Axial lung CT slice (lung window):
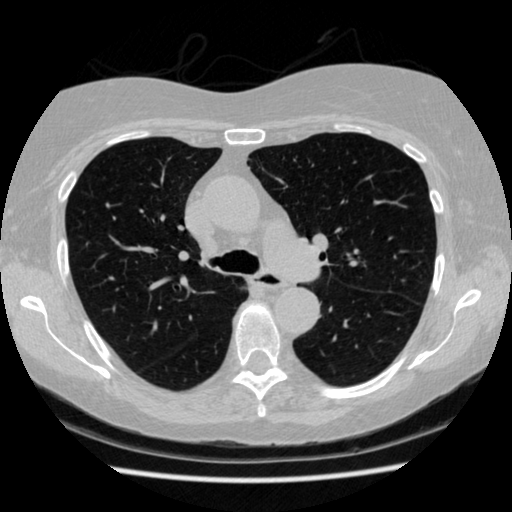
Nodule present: no